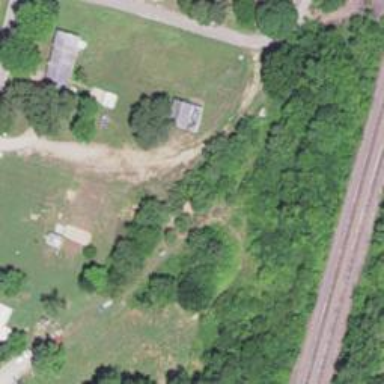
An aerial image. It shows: Abandoned railway.